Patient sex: M
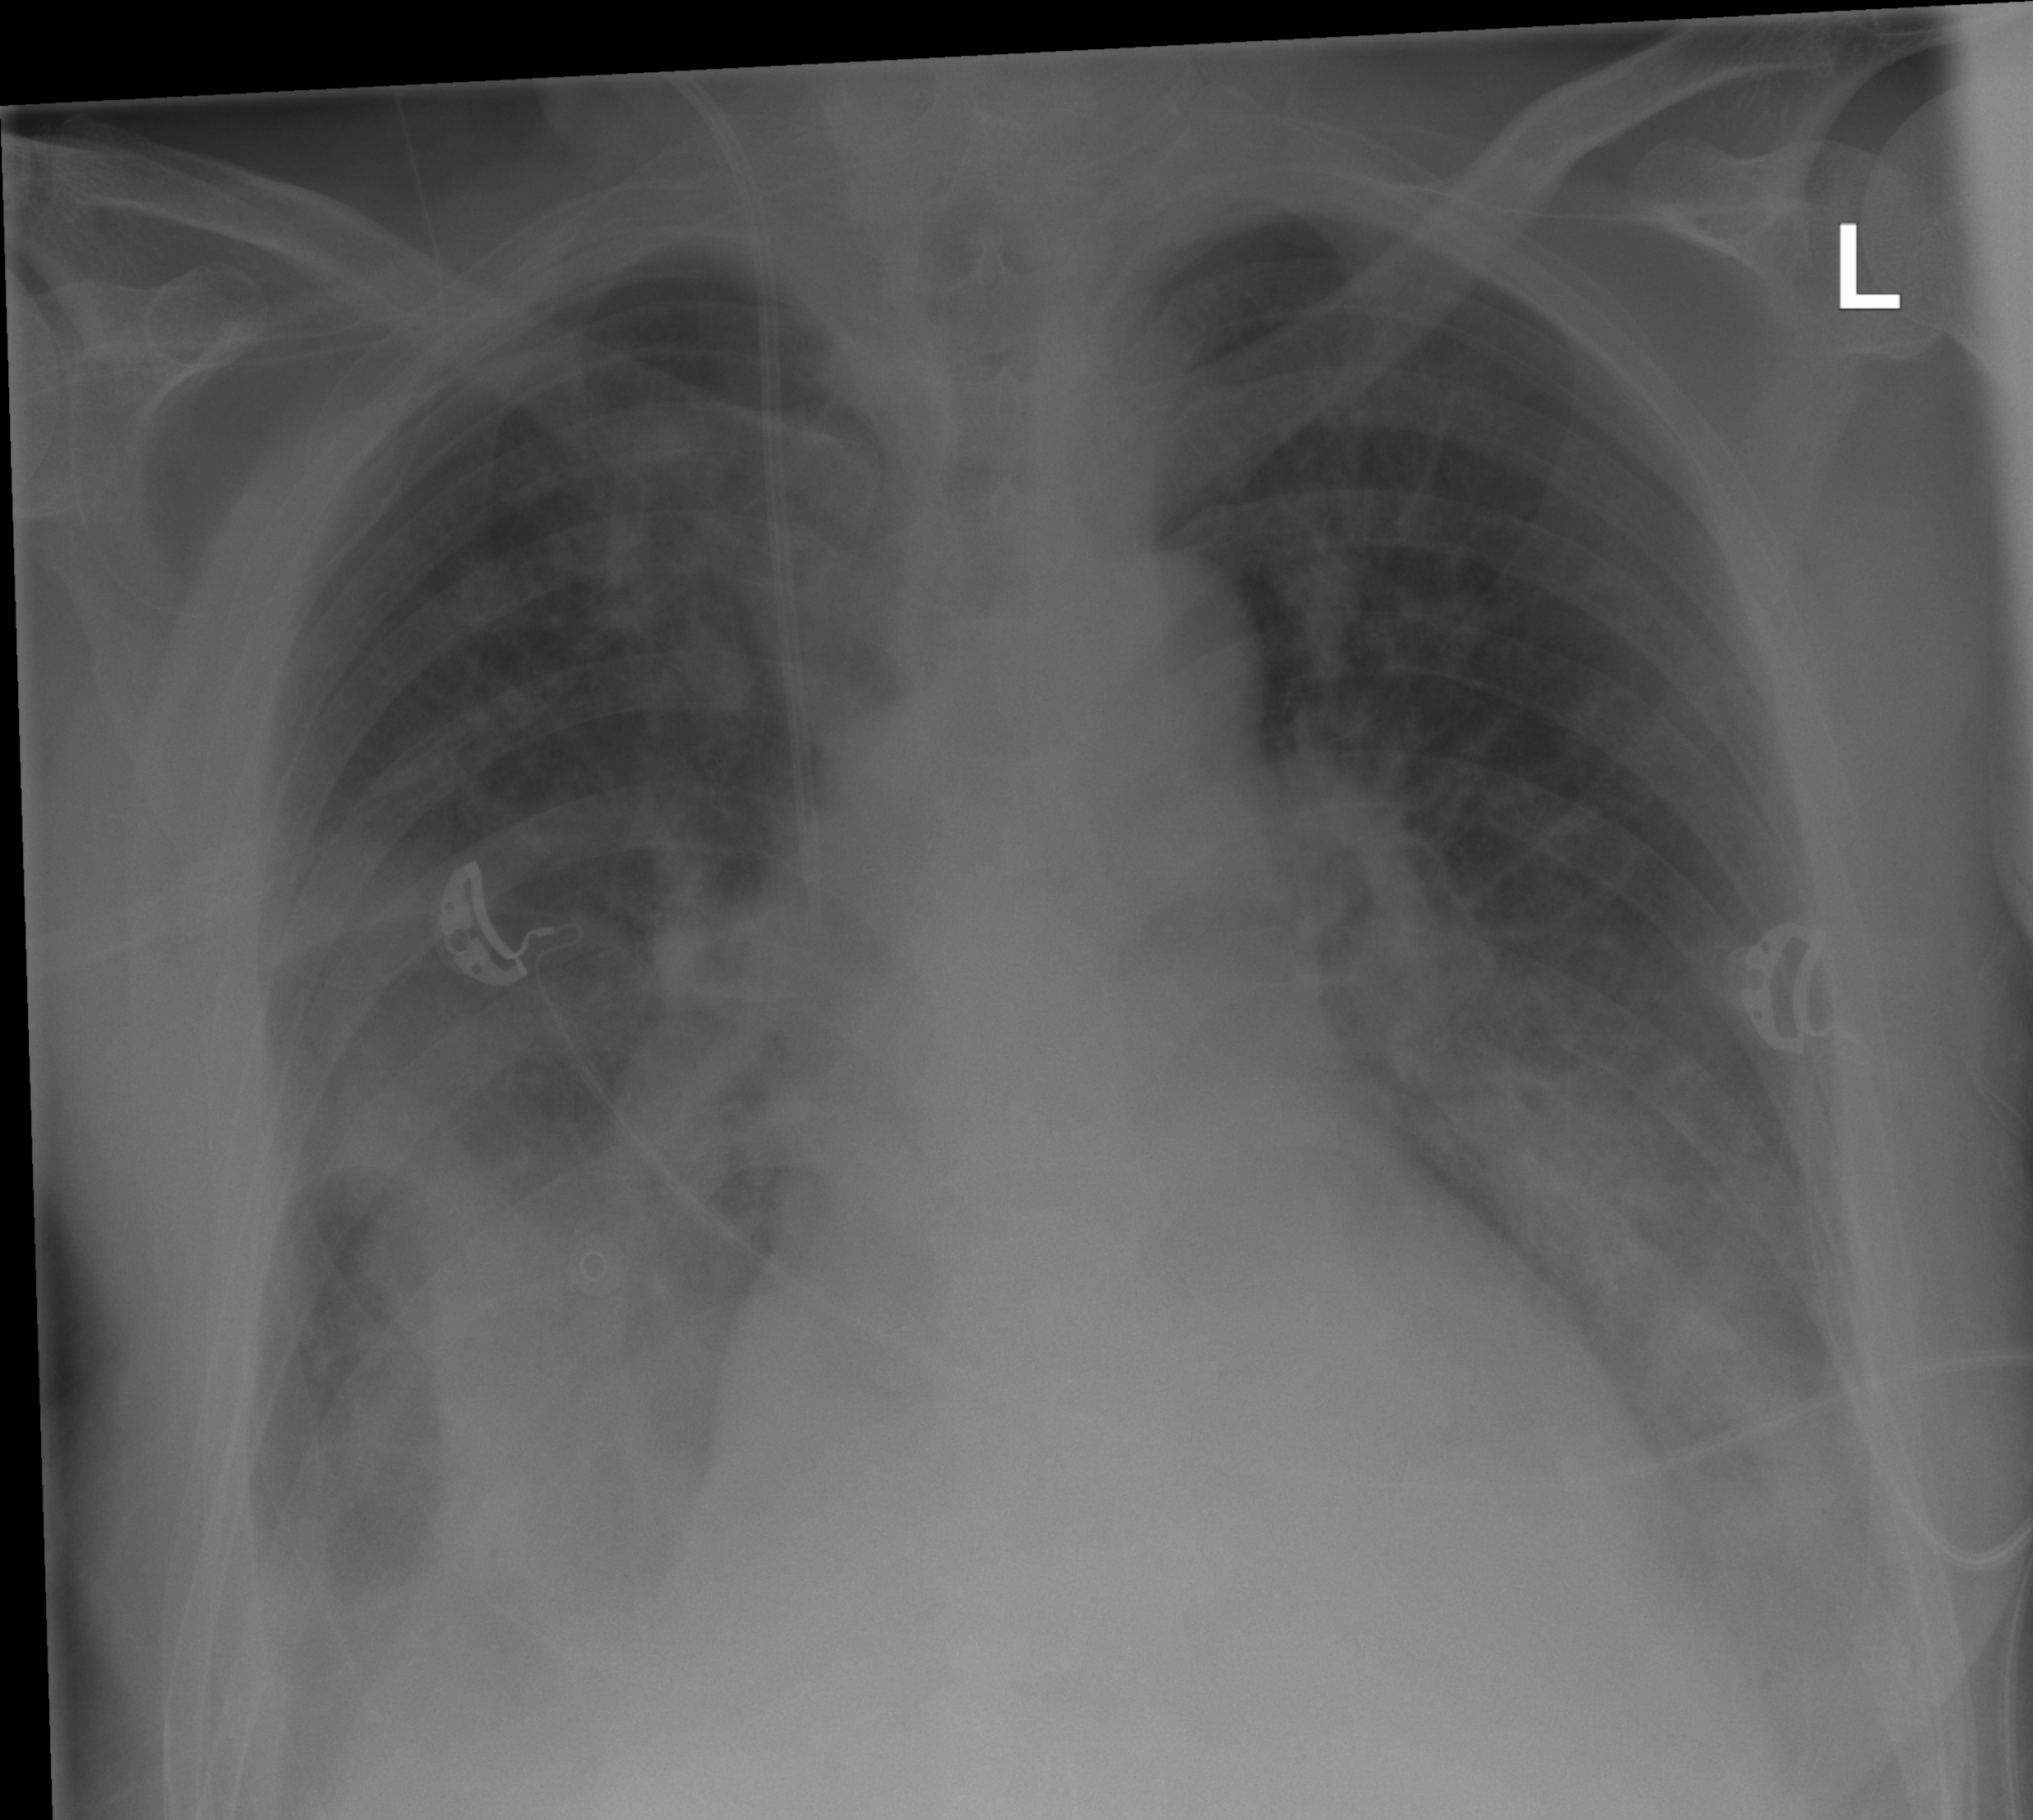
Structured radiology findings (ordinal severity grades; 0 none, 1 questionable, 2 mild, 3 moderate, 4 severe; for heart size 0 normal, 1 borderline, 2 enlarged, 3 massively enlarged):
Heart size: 2
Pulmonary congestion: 1
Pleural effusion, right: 2
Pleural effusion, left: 2
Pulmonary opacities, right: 0
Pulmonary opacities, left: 0
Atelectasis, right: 3
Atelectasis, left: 2